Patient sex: M
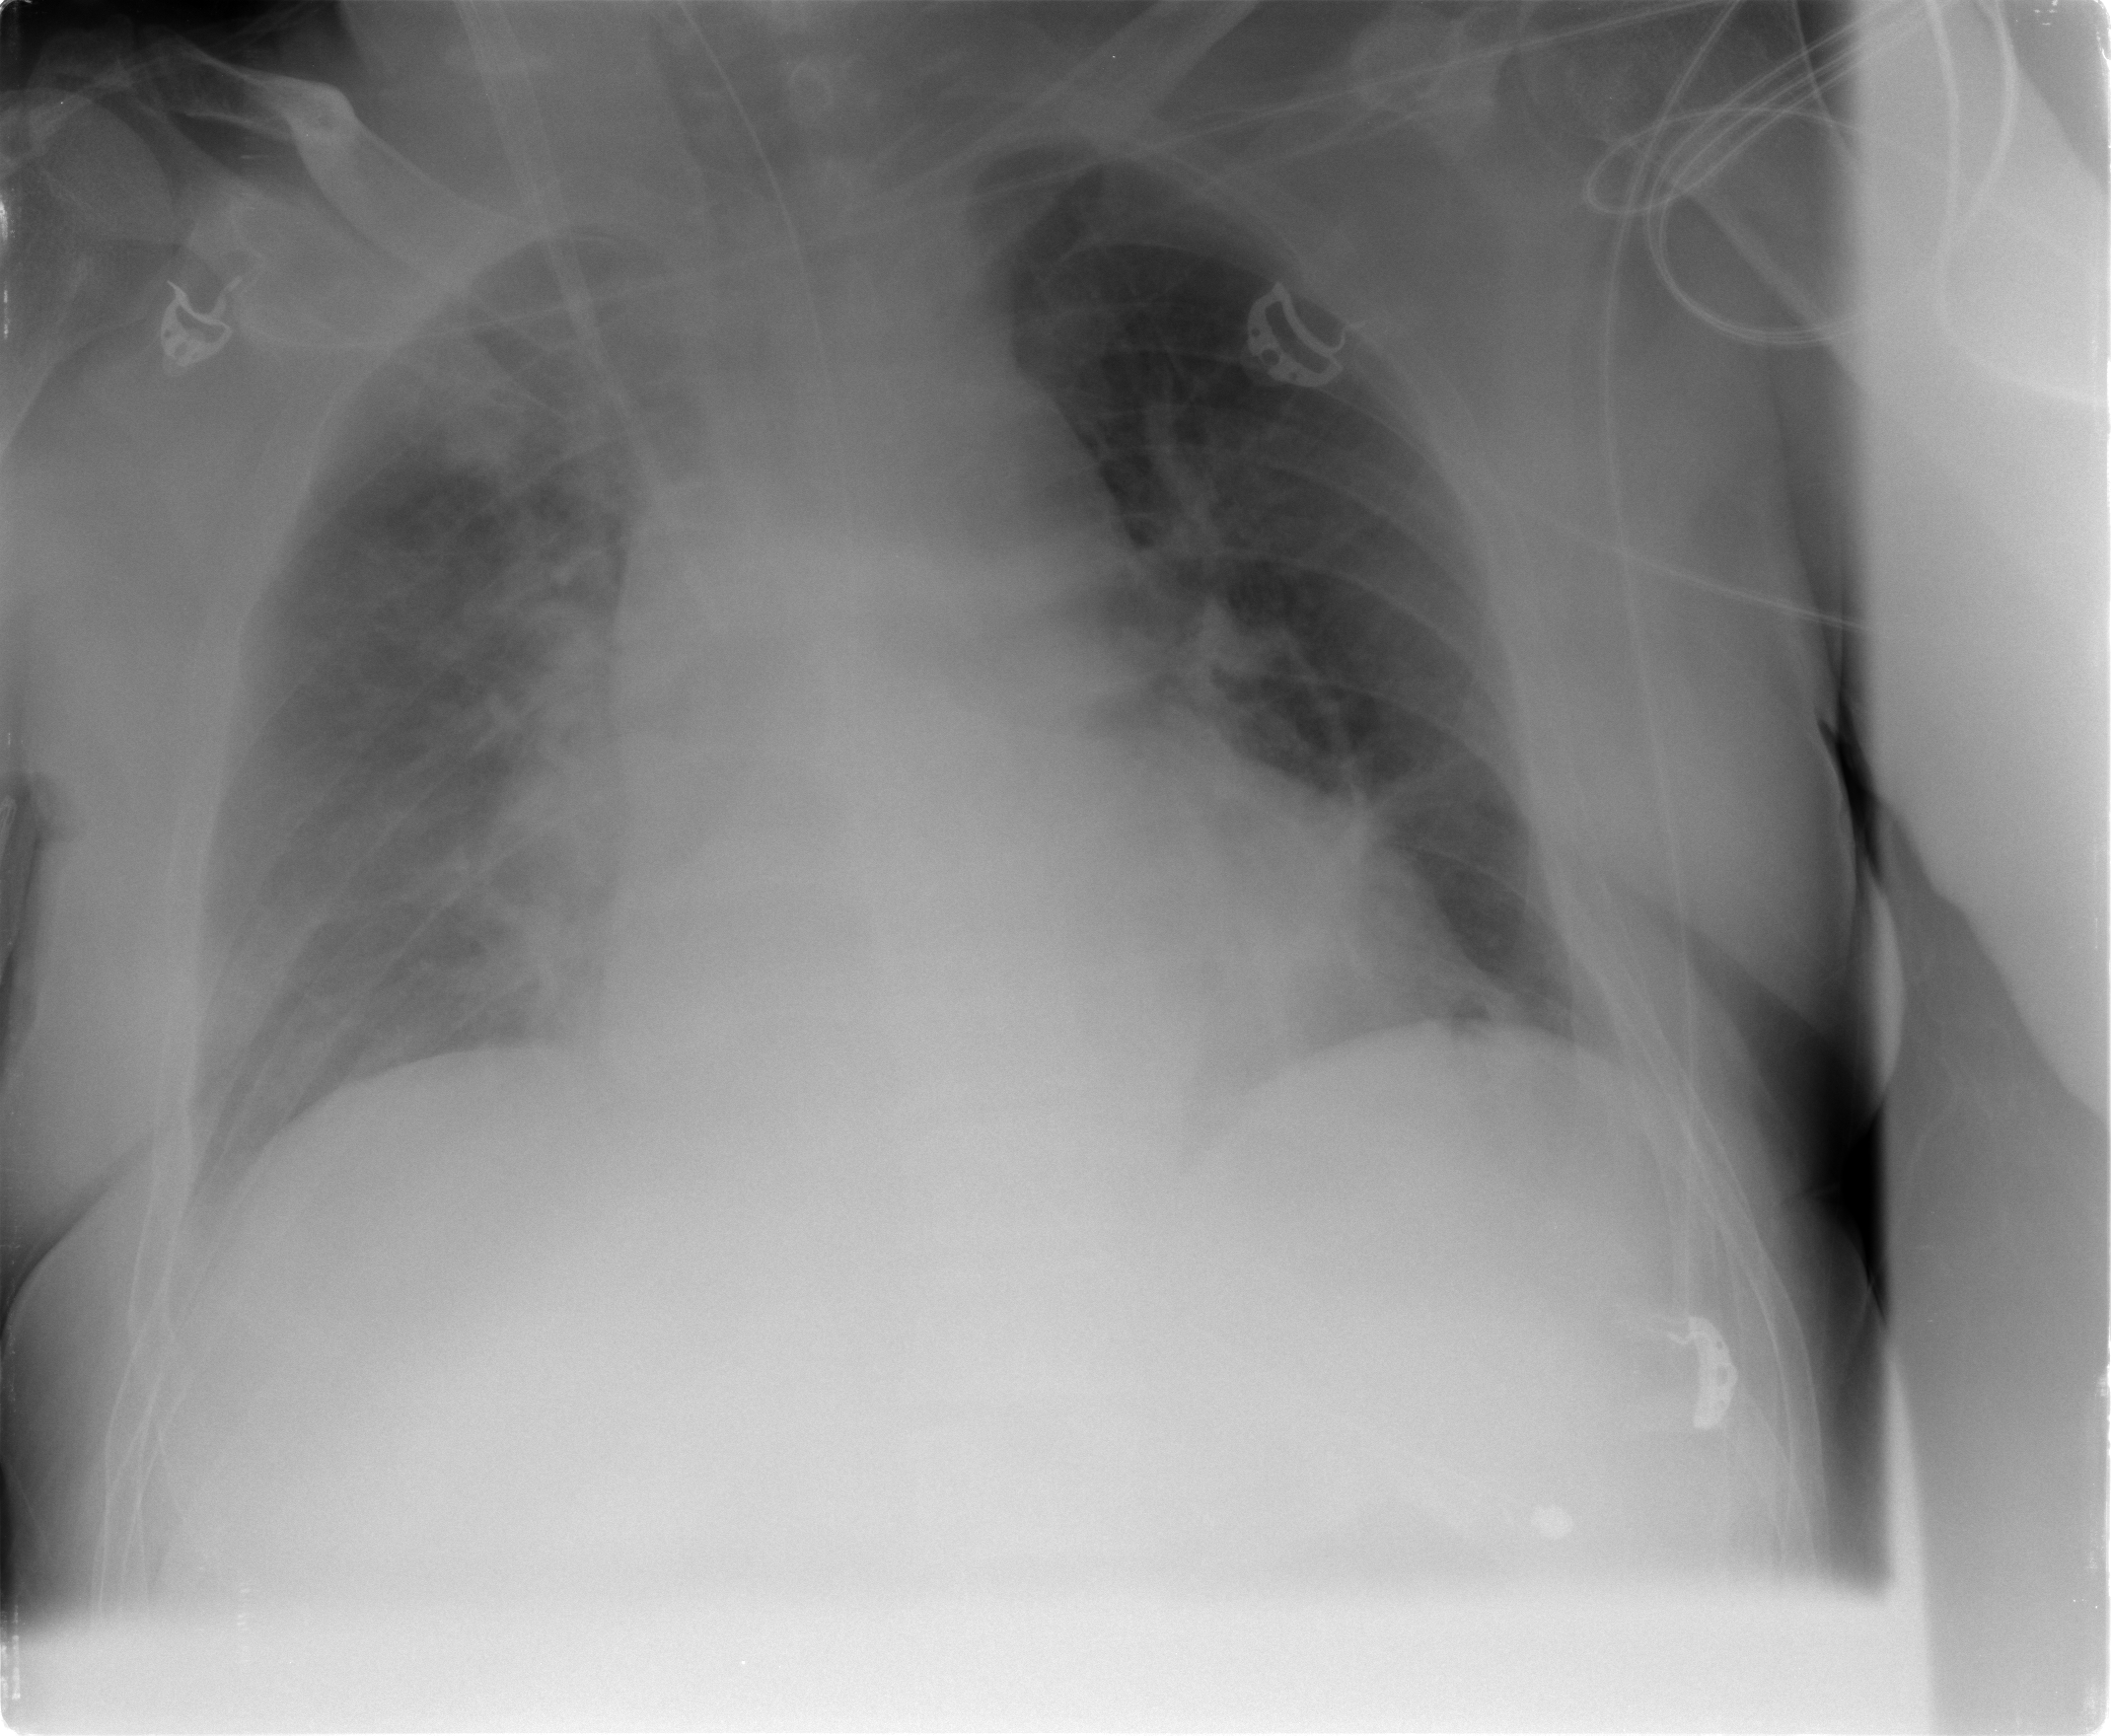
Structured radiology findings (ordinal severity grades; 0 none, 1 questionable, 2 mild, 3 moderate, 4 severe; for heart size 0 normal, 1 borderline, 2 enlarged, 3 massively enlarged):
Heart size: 2
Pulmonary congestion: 2
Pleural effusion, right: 0
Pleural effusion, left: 0
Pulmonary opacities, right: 0
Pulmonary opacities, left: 0
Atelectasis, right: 0
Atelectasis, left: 2